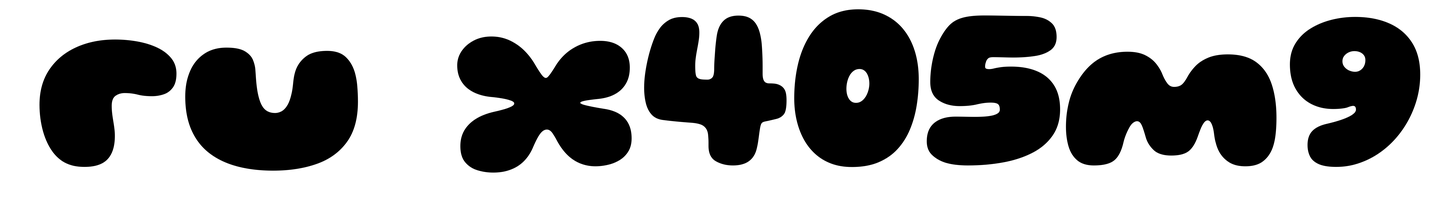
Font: Gluten_Black